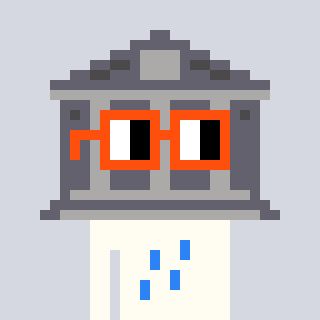
a pixel art character with square orange glasses, a bank-shaped head and a grayscale-colored body on a cool background